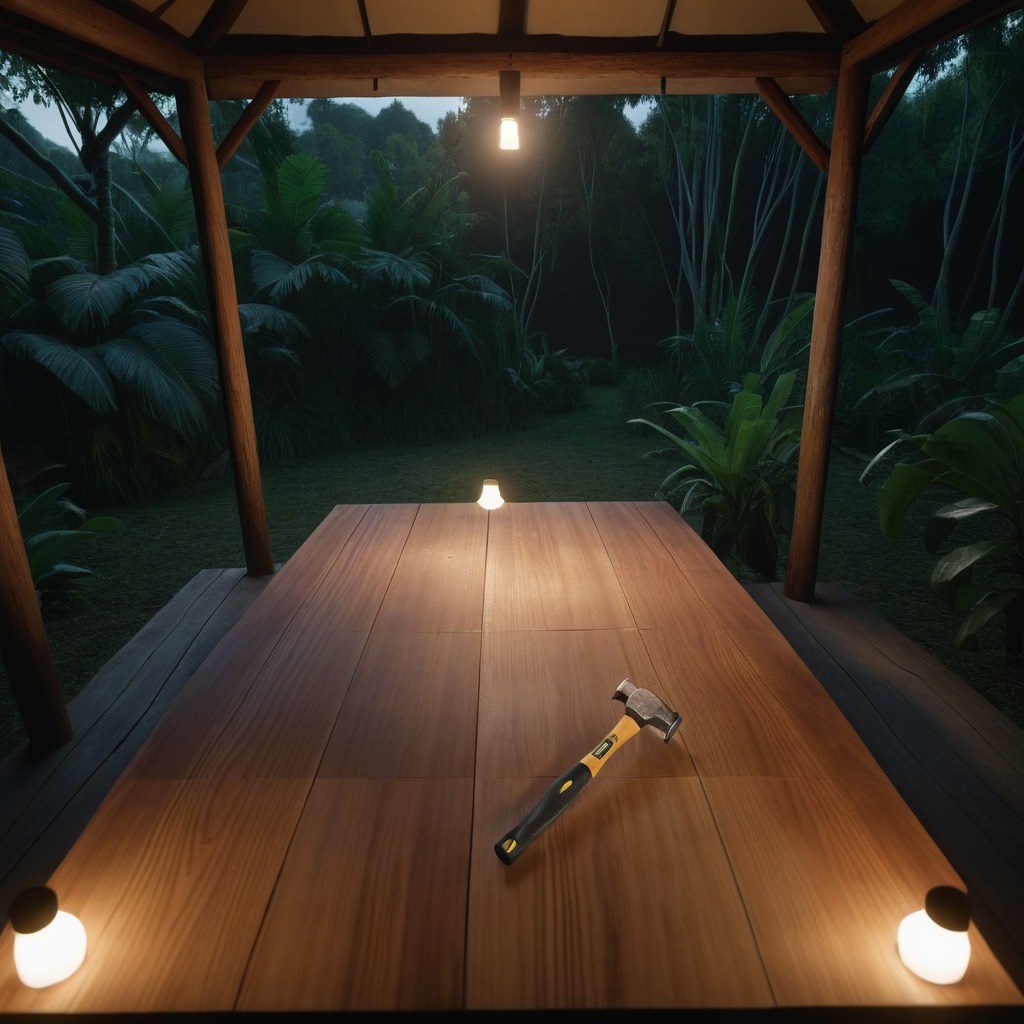
A hammer lying on a wooden table inside a jungle field workshop tent at night.